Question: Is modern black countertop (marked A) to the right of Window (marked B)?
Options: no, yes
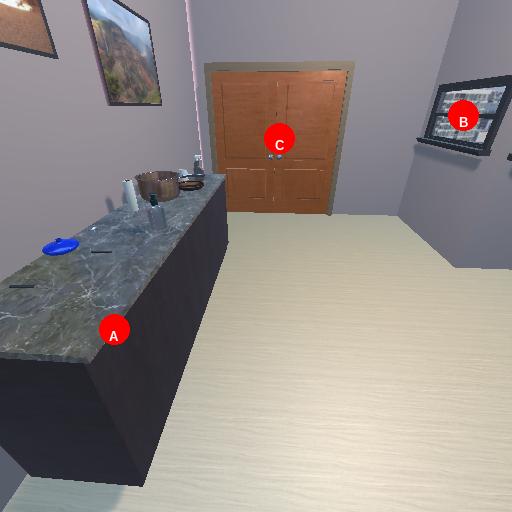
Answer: no